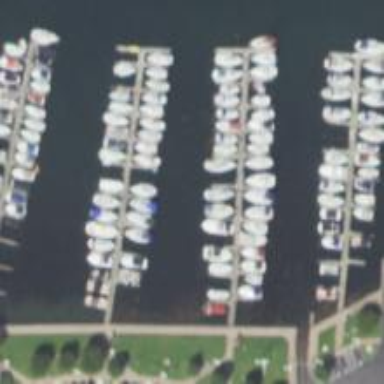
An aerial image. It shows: Marina on leisure land.